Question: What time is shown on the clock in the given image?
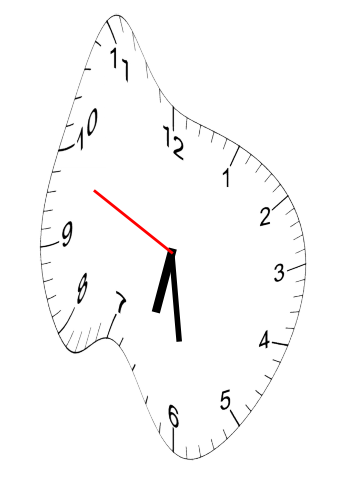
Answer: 06:28:49